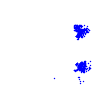
Particle: electron